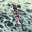
Label: 1